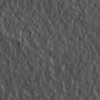
Label: not_dusty